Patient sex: M
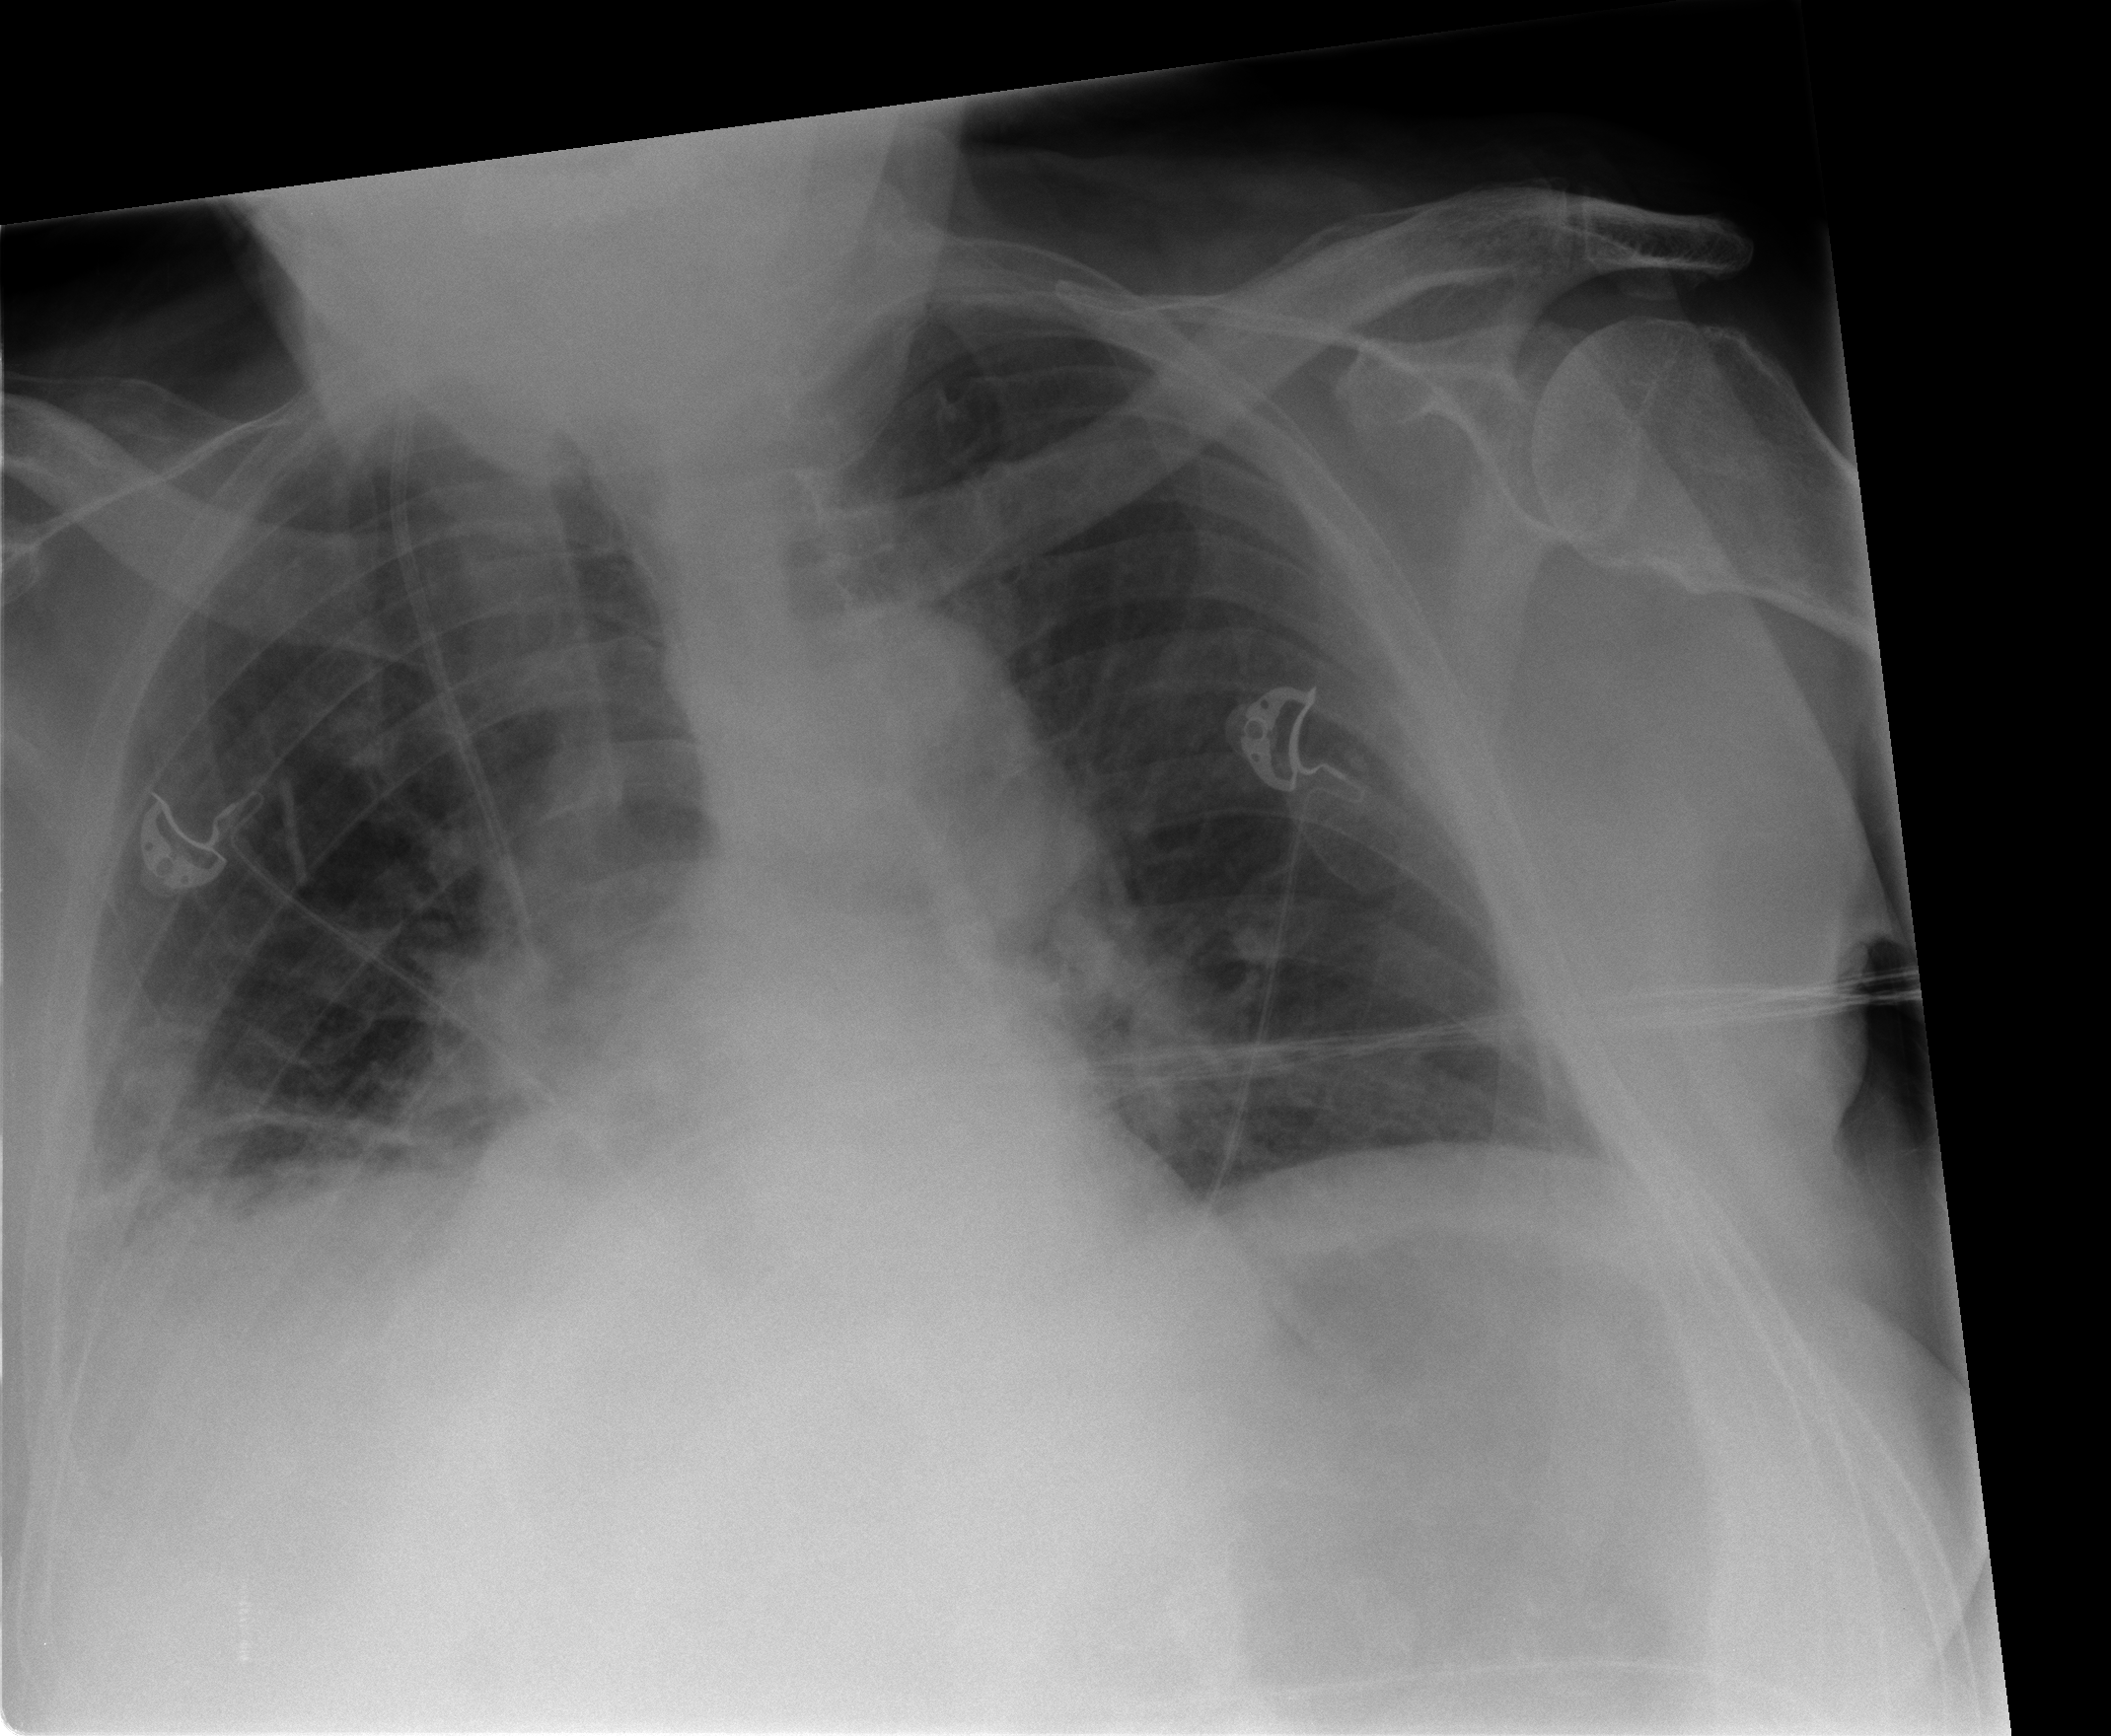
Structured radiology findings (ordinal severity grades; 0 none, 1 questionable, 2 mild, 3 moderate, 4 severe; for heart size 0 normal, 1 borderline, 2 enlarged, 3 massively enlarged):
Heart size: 2
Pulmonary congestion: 2
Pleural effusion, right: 2
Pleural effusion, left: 0
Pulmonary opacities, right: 0
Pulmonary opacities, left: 0
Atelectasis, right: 2
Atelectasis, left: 2